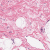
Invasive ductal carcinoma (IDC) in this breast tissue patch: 0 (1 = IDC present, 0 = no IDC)